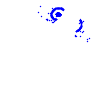
Particle: electron